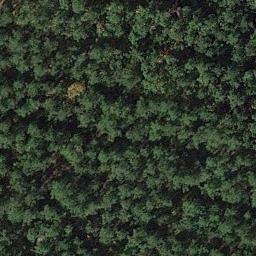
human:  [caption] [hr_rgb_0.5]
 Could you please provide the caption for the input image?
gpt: The forest is consist of yellow and green trees .

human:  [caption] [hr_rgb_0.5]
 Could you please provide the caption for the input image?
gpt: Many neat rows of green trees are in the forest .

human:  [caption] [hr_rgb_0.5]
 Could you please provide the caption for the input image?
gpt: The forest has a lot of green trees well-arranged in lines .

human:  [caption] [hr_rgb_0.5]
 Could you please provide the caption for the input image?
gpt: A red house is hidden in this dense forest .

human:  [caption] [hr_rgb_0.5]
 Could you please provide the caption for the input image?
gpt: A dense forest with many rows of green trees .